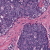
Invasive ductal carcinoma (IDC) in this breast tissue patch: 0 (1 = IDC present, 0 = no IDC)